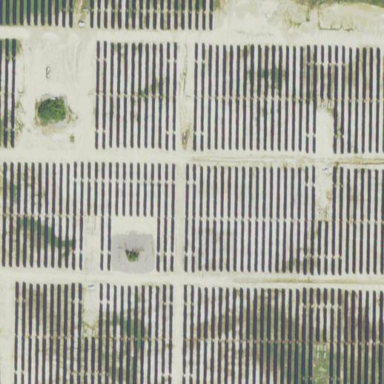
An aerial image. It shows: Solar power plant enclosed by fence. The plant generates electricity using photovoltaic technology.